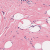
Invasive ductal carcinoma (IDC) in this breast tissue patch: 0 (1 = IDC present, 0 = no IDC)